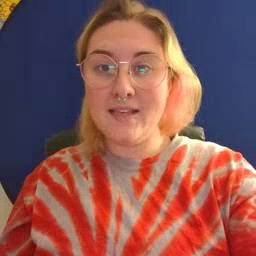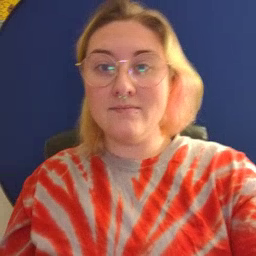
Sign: open